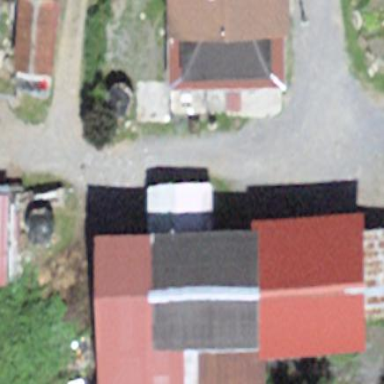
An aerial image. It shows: Building.